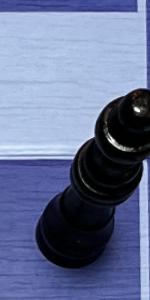
Label: Queen_Black